Field crop: maize
Growth stage: 1
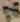
Species: chenopodium